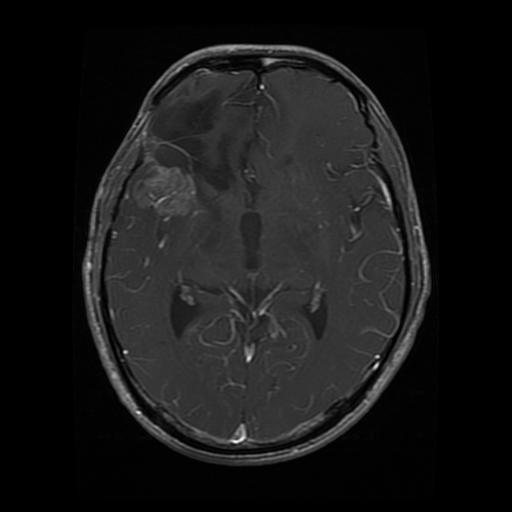
Label: glioma